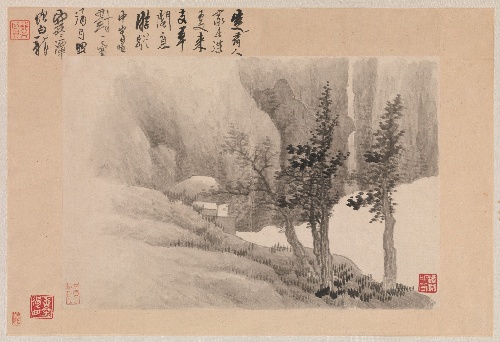
Title: 清   龔賢   自題山水十六開   冊|Landscapes with Poems
Artist: Gong Xian
Artist bio: Chinese, 1619–1689
Date: 1688
Object type: Album
Classification: Paintings
Medium: Three leaves from an album (1980.516.2a–c and 1981.4.1a–o) of eighteen leaves
Culture: China
Period: Qing dynasty (1644–1911)
Dimensions: 10 13/16 x 14 1/16 in. (27.5 x 35.7cm)
Overall with mounting: 16 1/8 x 22 7/8 in. (41 x 58.1cm)
painting/calligraphy: 13 15/16 x 20 9/16 in. (35.4 x 52.2cm)
Department: Asian Art
Credit line: Gift of Douglas Dillon, 1980
Accession year: 1980
Repository: Metropolitan Museum of Art, New York, NY
Tags: Poetry|Landscapes